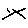
Label: line